Field crop: maize
Growth stage: 2
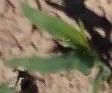
Species: maize